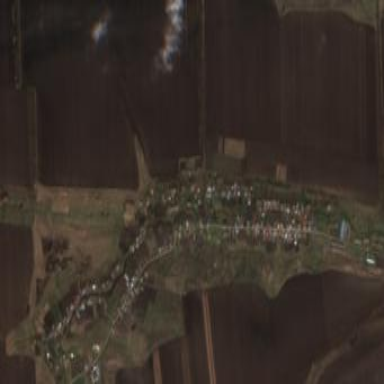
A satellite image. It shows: Village area.